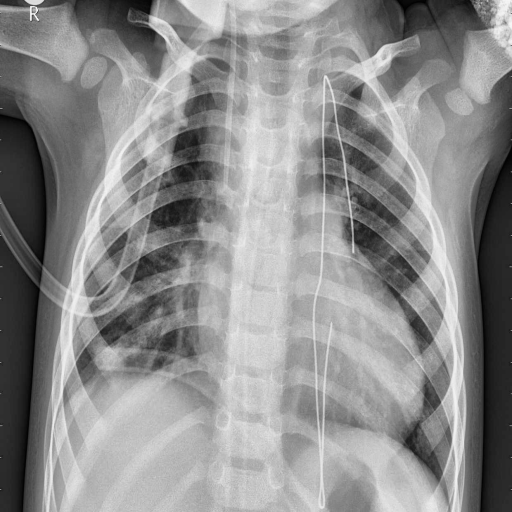
Finding: PNEUMONIA